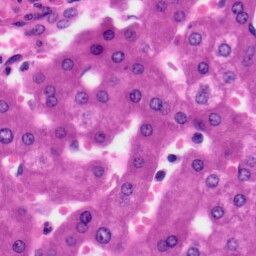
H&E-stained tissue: Liver